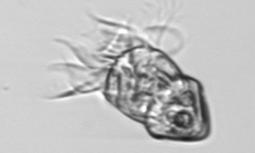
Label: Strombidium_inclinatum